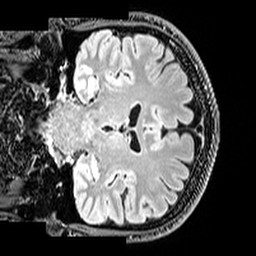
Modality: T2w
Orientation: coronal
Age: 47
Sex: male
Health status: healthy
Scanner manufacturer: siemens
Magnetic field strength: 3 T
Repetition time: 5 s
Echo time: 0.397 s